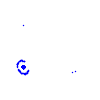
Particle: pion